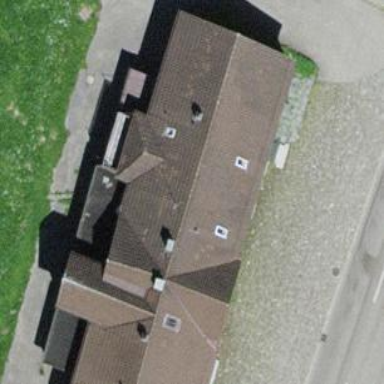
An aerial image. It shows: Restaurant.